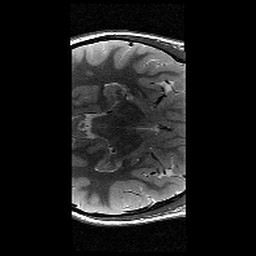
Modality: T2w
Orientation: axial
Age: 11
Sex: female
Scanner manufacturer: siemens
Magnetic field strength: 3 T
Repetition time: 9.23 s
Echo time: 0.067 s